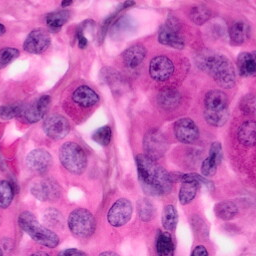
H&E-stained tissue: Pancreatic